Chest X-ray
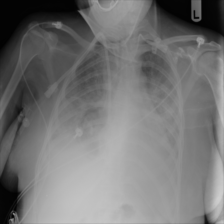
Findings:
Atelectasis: positive
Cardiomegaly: negative
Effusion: positive
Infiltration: negative
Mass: negative
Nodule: negative
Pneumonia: negative
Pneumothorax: negative
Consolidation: negative
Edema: positive
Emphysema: negative
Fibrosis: negative
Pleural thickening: negative
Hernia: negative